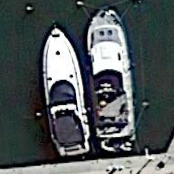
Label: Civil_yacht